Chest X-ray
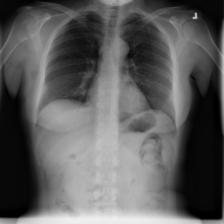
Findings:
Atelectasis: negative
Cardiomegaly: negative
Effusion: negative
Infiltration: negative
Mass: negative
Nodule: negative
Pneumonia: negative
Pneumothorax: negative
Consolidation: negative
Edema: negative
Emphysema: negative
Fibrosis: negative
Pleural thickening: negative
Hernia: negative